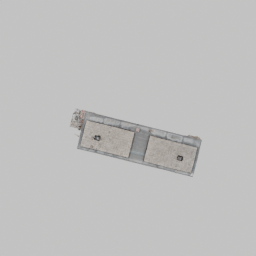
Label: architecture